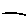
Label: line